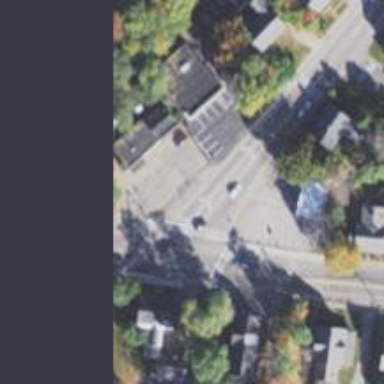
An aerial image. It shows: Primary highway with separate asphalt sidewalk.